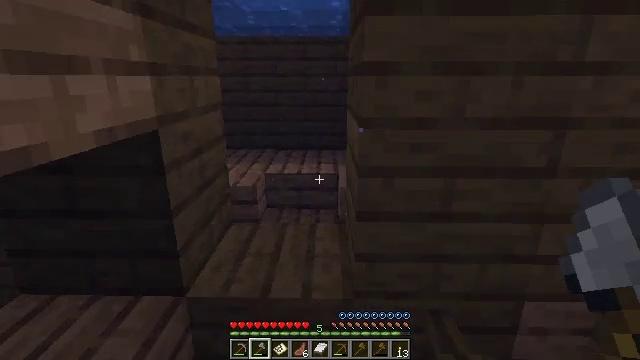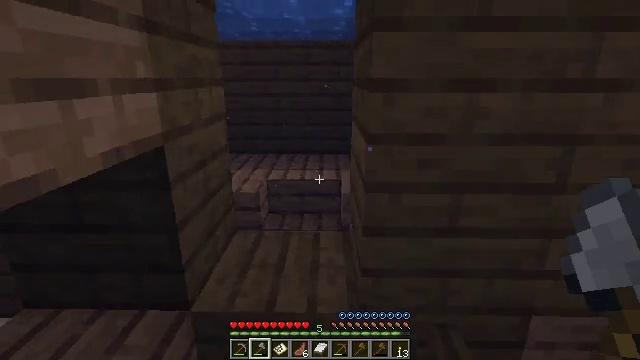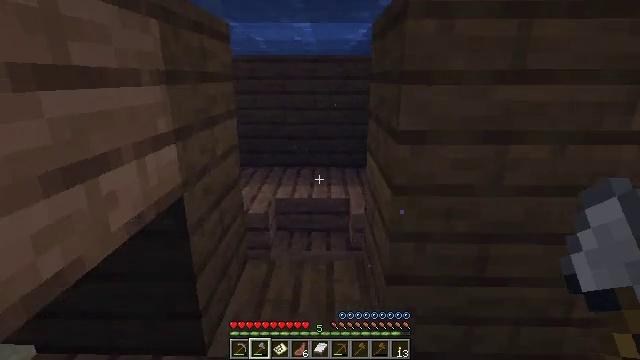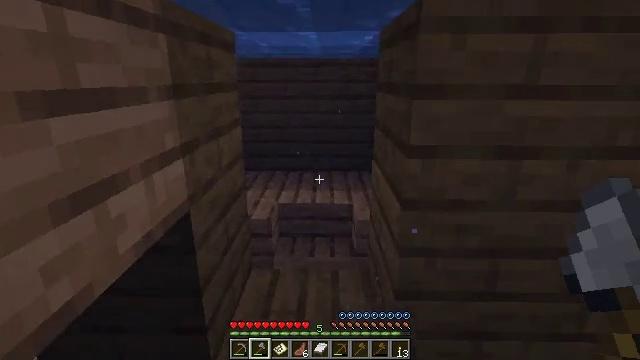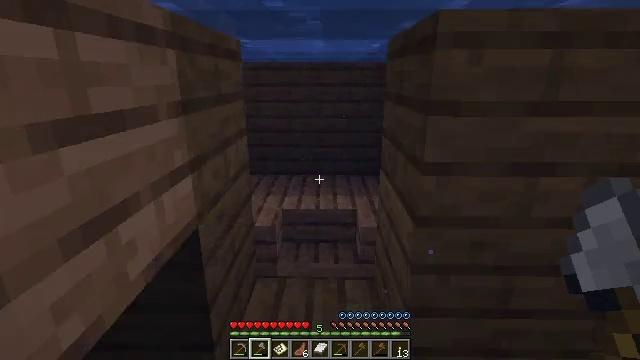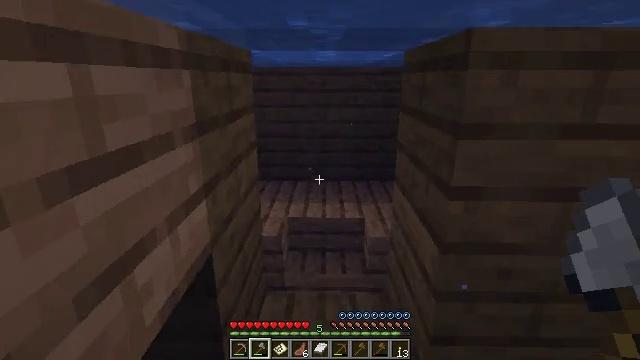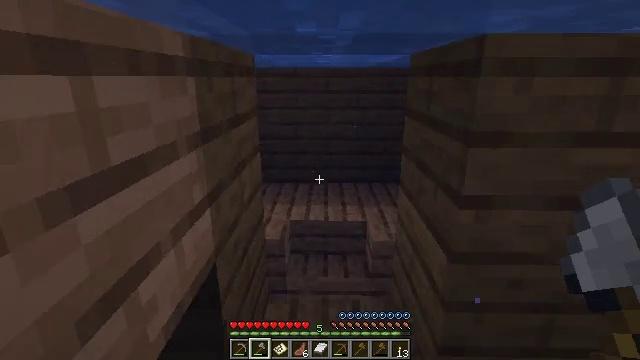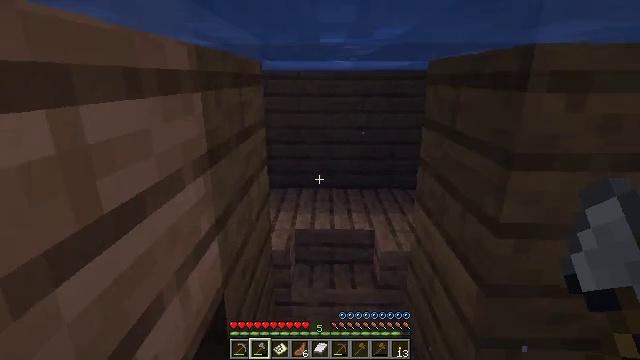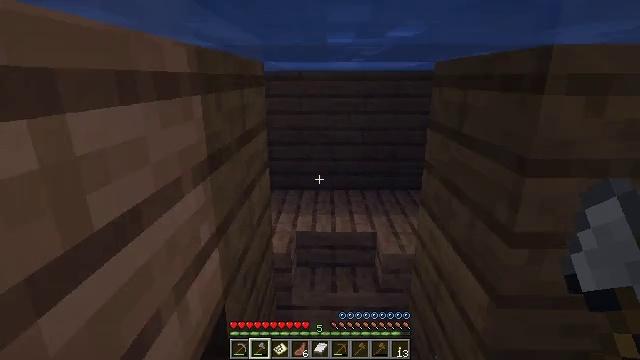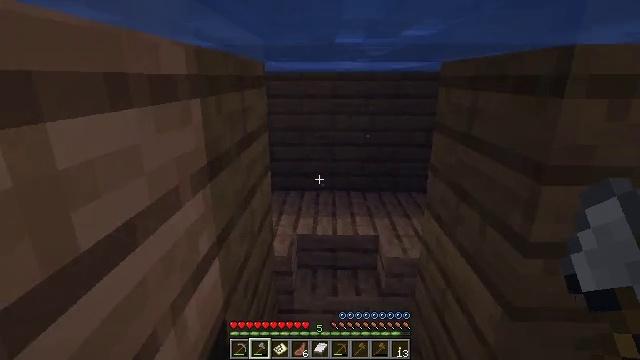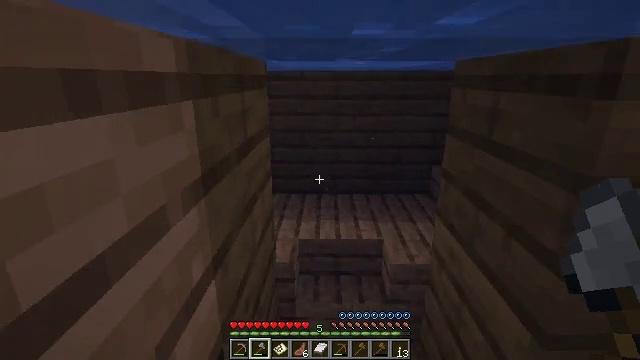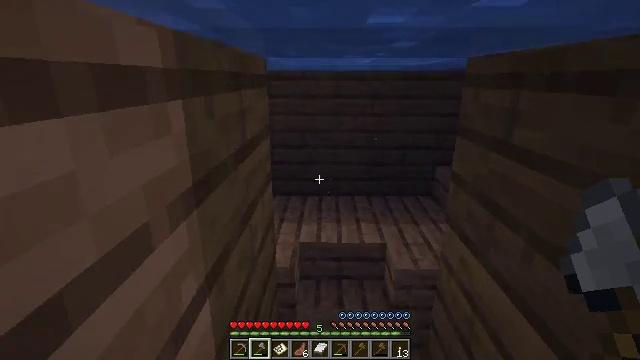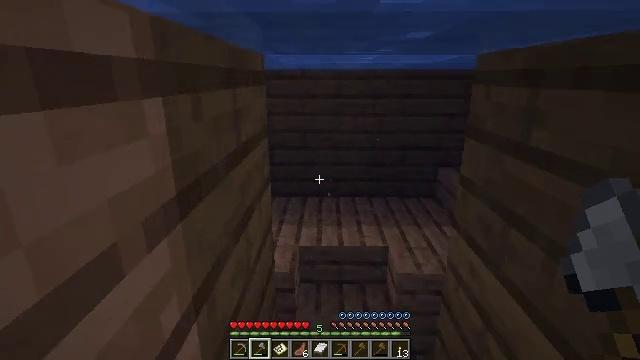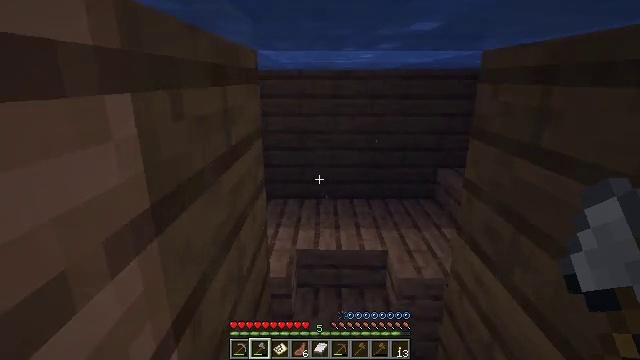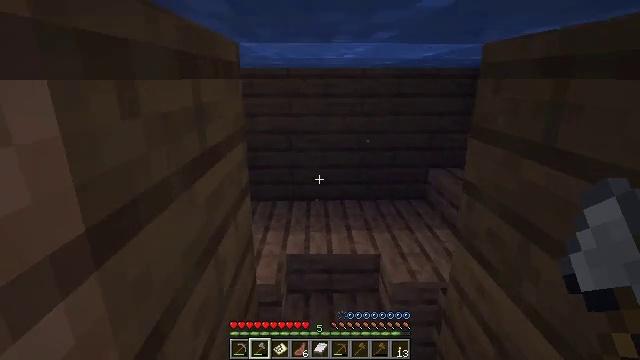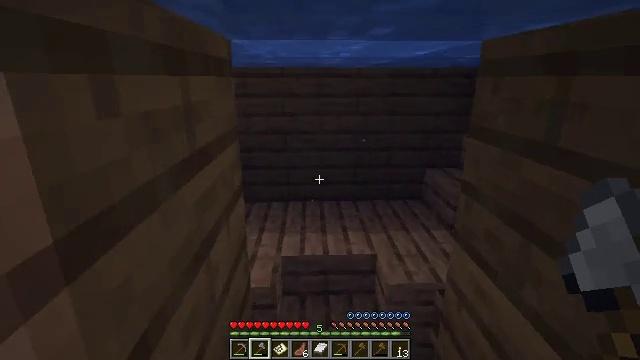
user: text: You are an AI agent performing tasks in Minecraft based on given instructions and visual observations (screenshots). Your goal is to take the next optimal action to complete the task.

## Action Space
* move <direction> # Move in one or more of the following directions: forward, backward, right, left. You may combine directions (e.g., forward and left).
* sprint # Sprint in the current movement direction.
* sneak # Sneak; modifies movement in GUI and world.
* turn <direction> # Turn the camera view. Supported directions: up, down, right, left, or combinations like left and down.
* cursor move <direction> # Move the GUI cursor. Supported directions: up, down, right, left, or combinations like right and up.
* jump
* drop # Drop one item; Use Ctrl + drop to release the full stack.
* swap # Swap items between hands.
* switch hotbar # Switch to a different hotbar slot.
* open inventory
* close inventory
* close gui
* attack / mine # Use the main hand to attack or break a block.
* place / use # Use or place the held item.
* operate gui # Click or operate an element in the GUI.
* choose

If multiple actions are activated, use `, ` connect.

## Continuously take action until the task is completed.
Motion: motion action
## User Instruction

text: Retrieve jungle planks by mining.
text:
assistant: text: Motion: move forward and move left, jump
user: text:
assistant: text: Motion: move forward and move left
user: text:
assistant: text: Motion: move forward and move left
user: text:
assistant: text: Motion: move forward and move left
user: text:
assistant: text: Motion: move forward
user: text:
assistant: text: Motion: move forward
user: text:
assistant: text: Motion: move forward
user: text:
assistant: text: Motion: move forward
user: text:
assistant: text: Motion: move forward
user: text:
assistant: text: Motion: move forward
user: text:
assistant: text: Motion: move forward
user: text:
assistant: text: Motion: move forward
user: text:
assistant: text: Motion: move forward
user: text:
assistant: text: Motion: move forward, turn right
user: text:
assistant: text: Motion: move forward
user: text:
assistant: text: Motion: move forward
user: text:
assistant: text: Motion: move forward, turn right
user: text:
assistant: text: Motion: move forward, turn right
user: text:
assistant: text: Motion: move forward, turn right
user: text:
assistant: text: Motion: move forward, turn right
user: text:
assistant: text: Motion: move forward
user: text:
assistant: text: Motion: move forward and move left, turn right
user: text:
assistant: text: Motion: move forward and move left, turn right
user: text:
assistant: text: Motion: move forward and move left, turn right
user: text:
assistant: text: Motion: move forward and move left, turn right and down
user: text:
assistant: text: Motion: move forward and move left, turn right
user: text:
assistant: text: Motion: move forward and move left, turn right
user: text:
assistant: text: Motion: move forward and move left, turn right and down
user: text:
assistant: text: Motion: move forward and move left, turn right
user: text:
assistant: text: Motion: move forward and move left, turn right and down